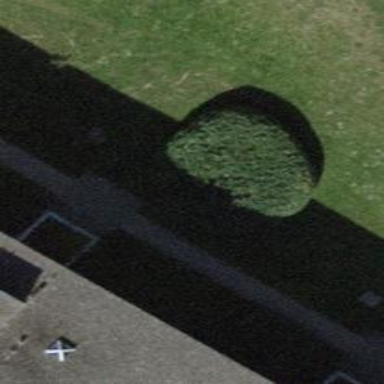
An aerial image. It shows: Urban area featuring tree as natural element.